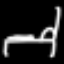
Label: bed